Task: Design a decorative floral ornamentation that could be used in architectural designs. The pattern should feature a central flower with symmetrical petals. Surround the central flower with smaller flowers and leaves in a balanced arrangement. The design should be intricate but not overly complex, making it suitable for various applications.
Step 265:
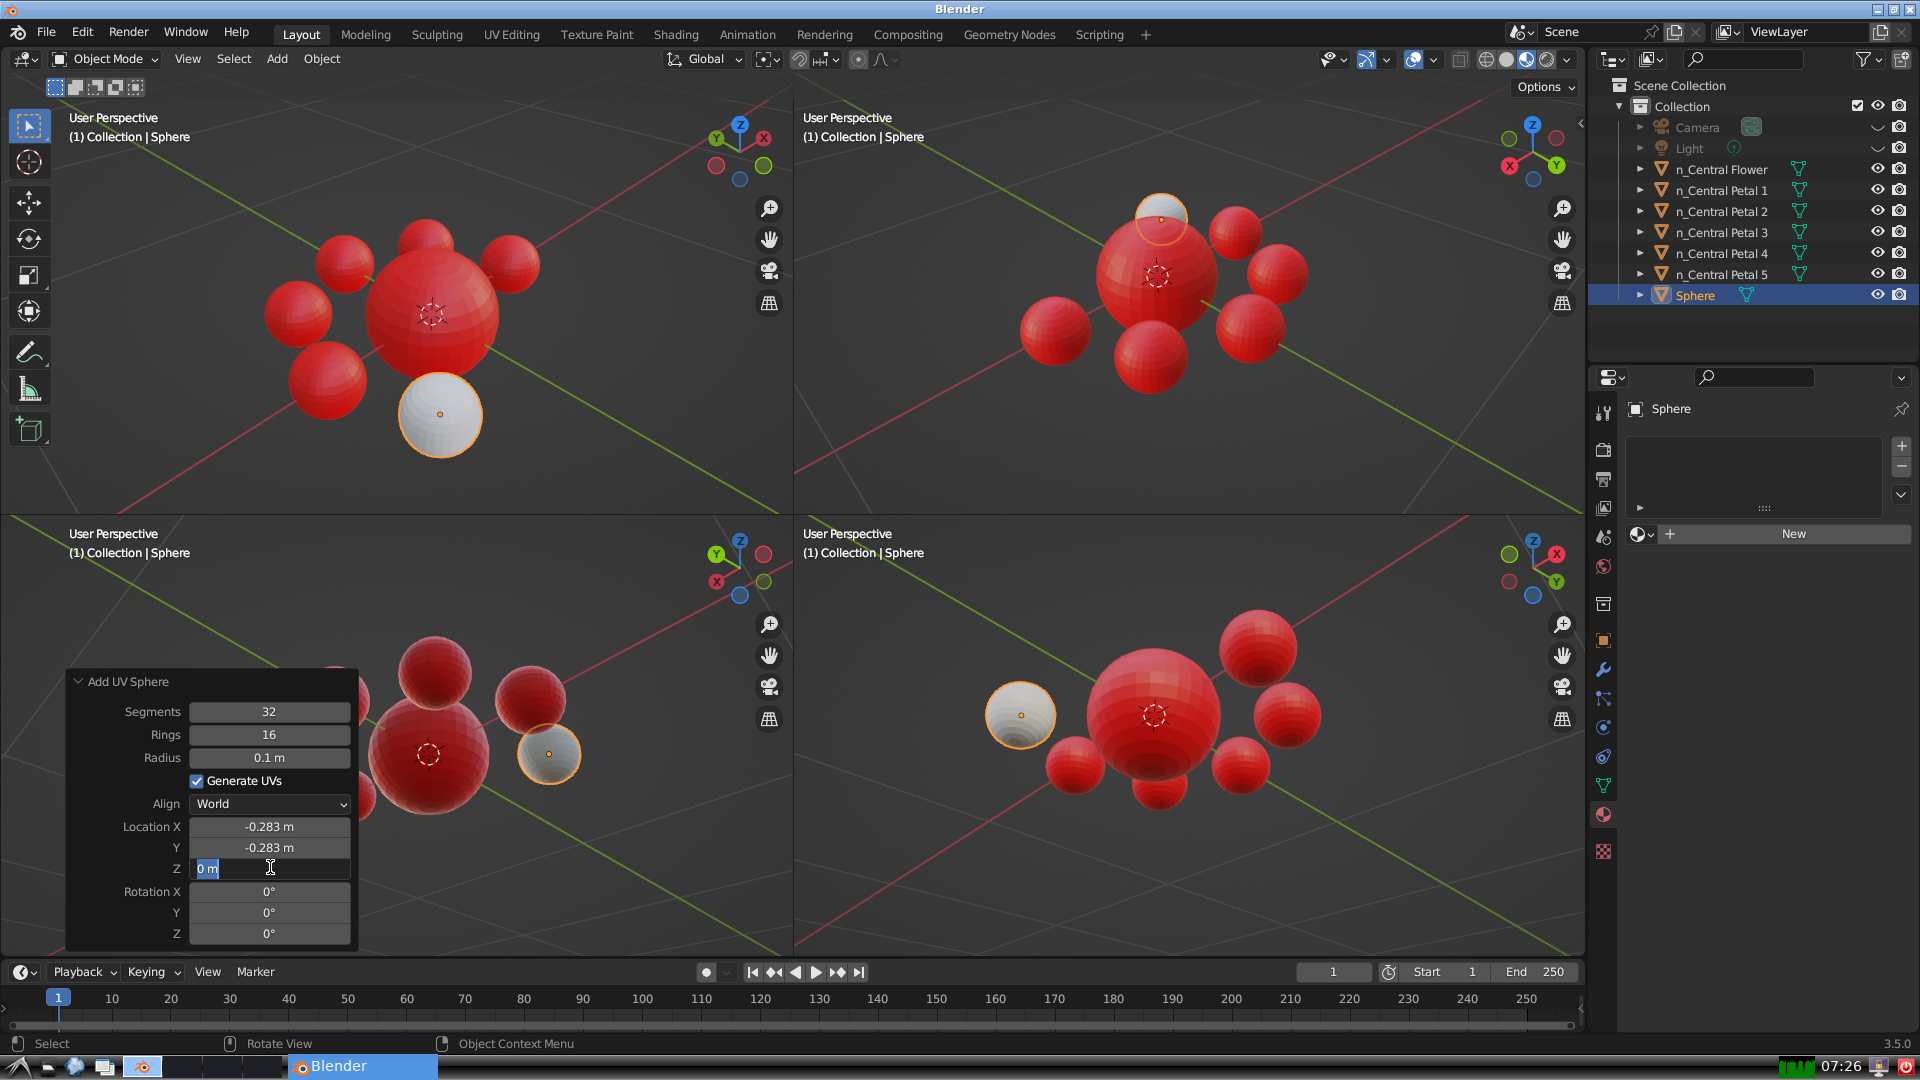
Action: input_text: 0.0